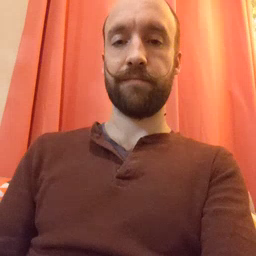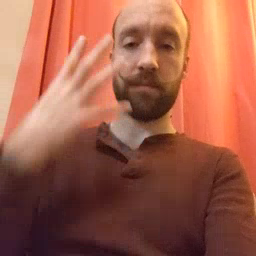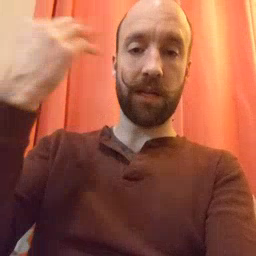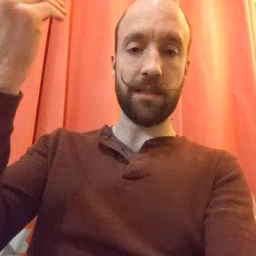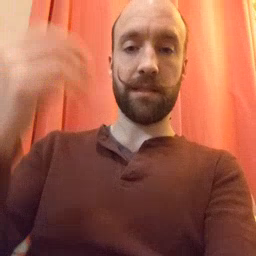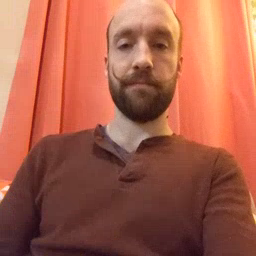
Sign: outside